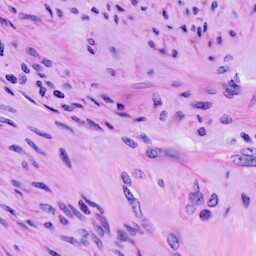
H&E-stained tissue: Cervix